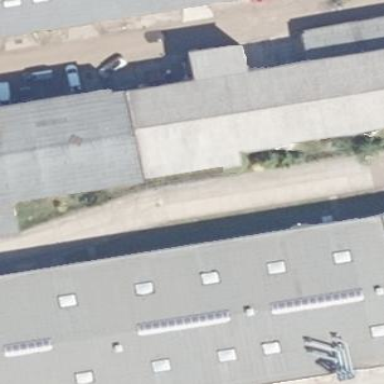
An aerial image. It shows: Commercial building.